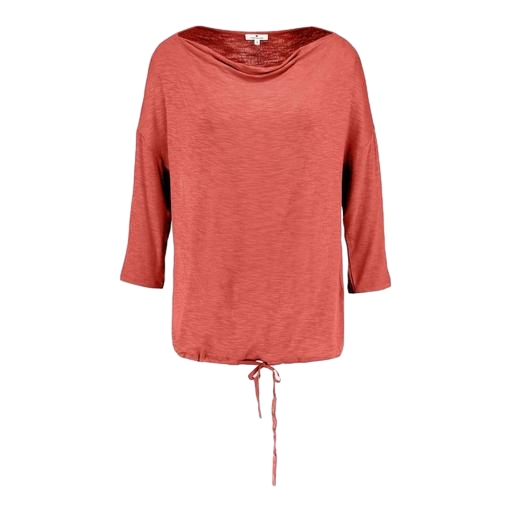
red plus size self-tie tee, multicolor vero moda rust high neck blouse, red slub drop-shoulder top, white background